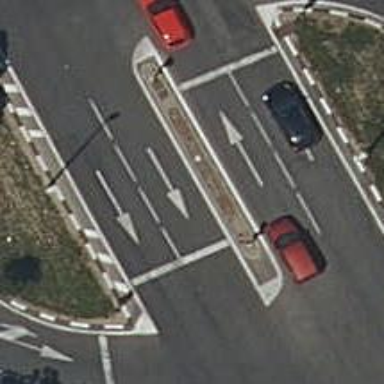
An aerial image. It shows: Road with traffic signals.